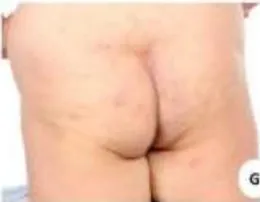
Key steps in combined posterior vaginal wall defect and perineal reconstruction post- Extralevator Abdominoperineal Excision (ELAPE) using Perineal Turnover (PTO) flap. (f-g) Results at six weeks post-operative.
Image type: medical_photograph (other_medical_photograph)